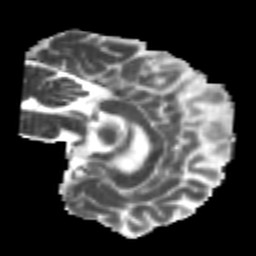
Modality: MD
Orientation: sagittal
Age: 26
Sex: male
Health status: healthy
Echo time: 0.074 s